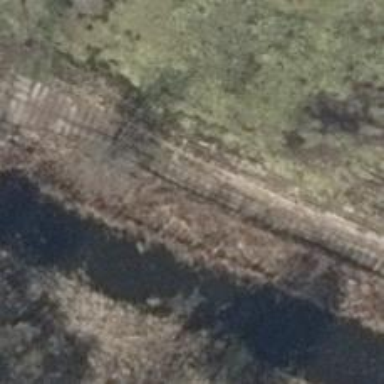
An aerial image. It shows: Track road with concrete plates of grade1 tracktype.